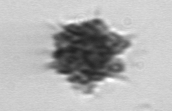
Label: Dictyocha